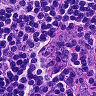
Metastatic tissue present: no